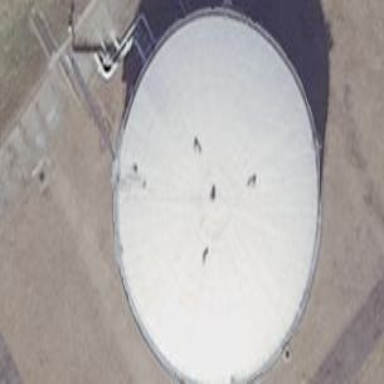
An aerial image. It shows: Storage tank which is man-made.